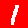
Digit: 1